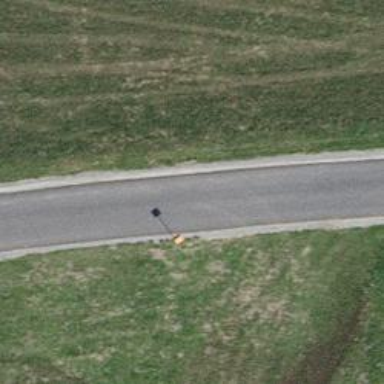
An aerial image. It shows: Pipeline marker.